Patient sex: M
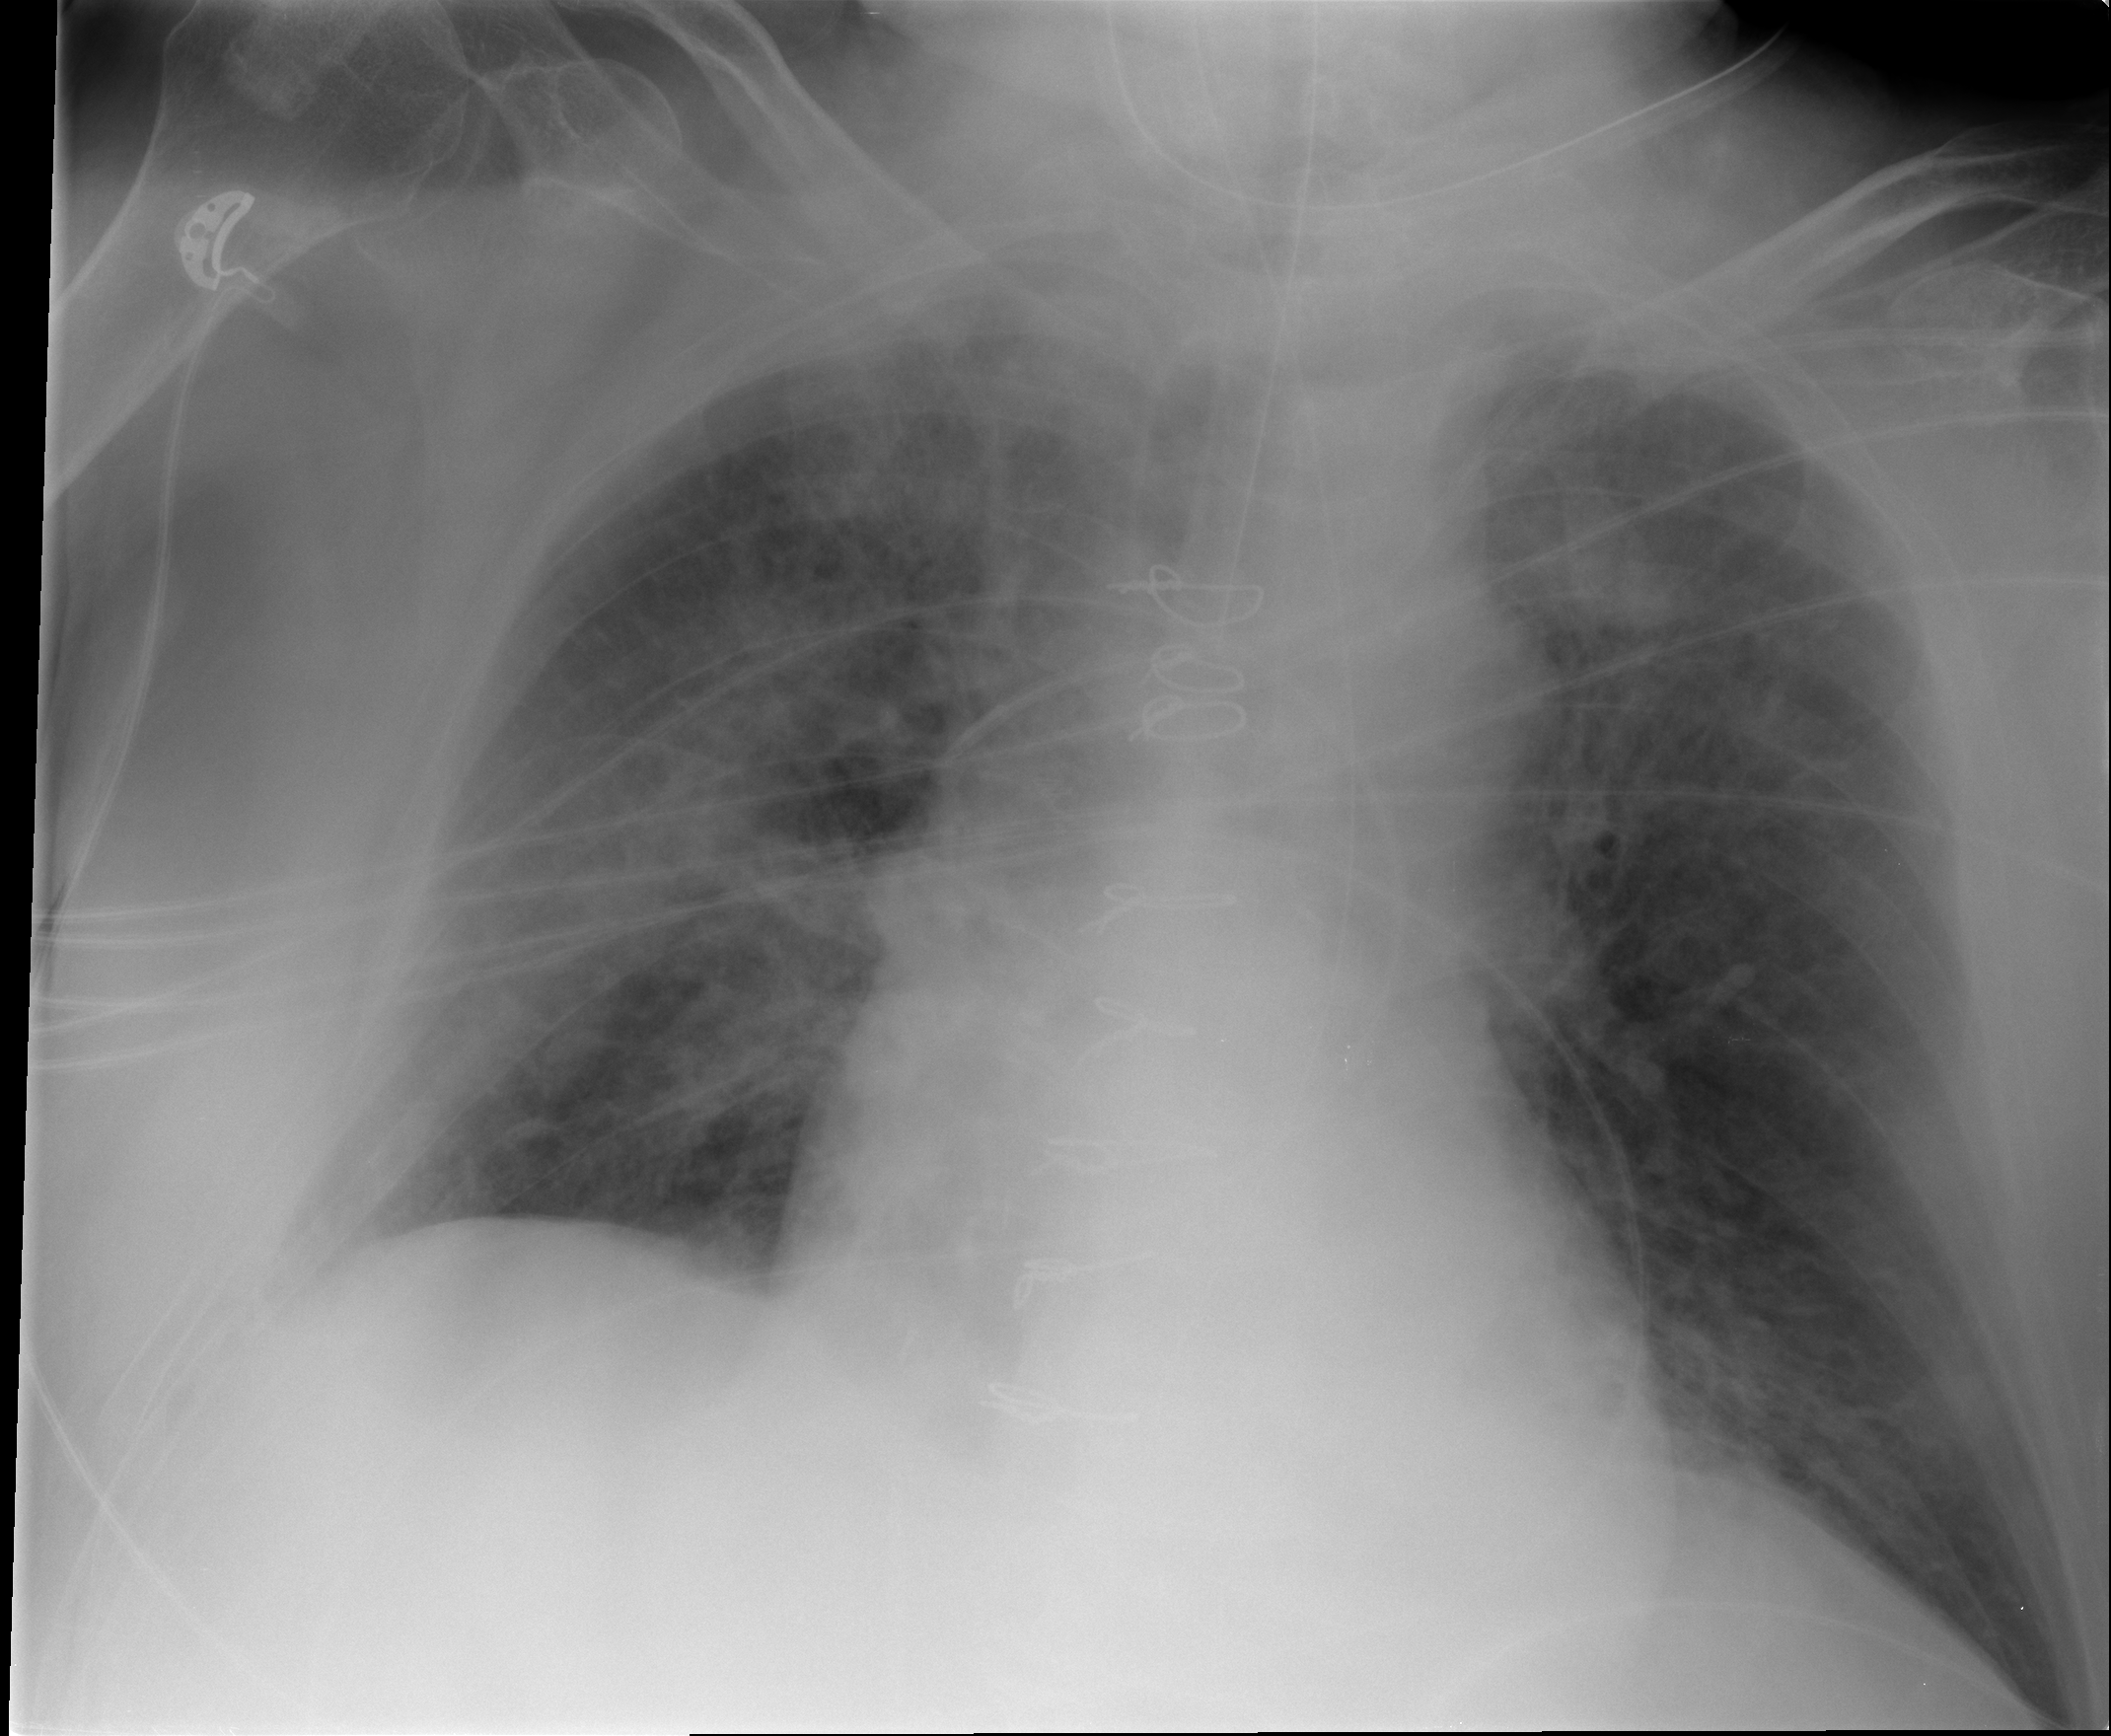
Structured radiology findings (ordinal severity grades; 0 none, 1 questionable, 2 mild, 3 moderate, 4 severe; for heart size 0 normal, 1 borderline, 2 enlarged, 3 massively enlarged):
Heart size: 1
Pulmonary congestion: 2
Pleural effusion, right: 0
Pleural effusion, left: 0
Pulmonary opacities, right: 2
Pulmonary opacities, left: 2
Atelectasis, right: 2
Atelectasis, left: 2